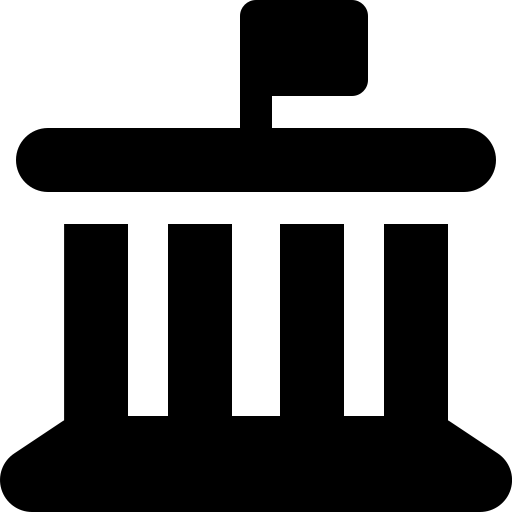
Tags: icon, FontAwesome, fa-icon, solid, landmark, flag